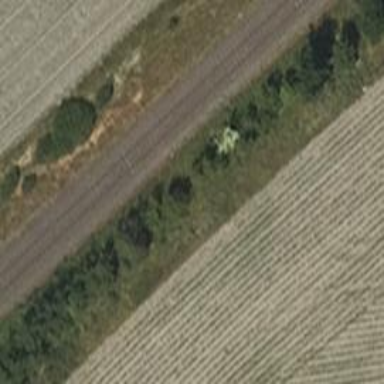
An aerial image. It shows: Row of deciduous broadleaved trees.